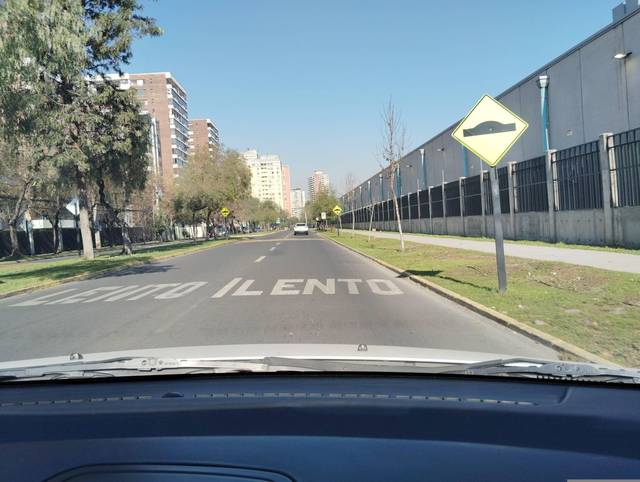
Region: Chile
Coordinates: -33.459, -70.626